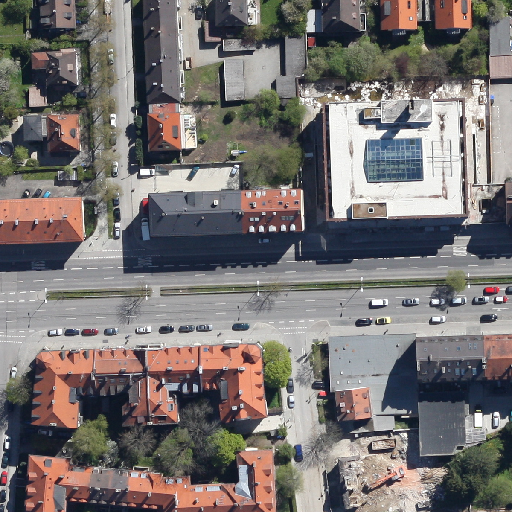
Referring expression: car in the parking area